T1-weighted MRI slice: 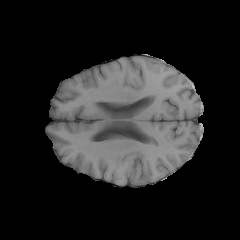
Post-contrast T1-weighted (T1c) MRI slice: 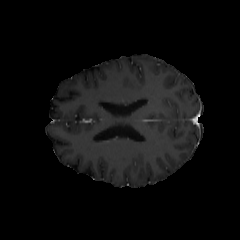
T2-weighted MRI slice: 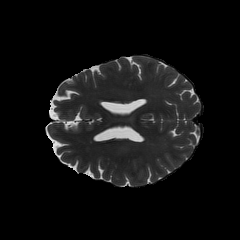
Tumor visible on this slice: no